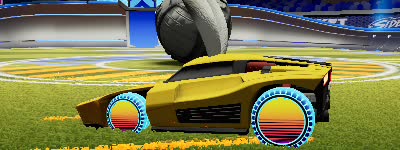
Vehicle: breakout